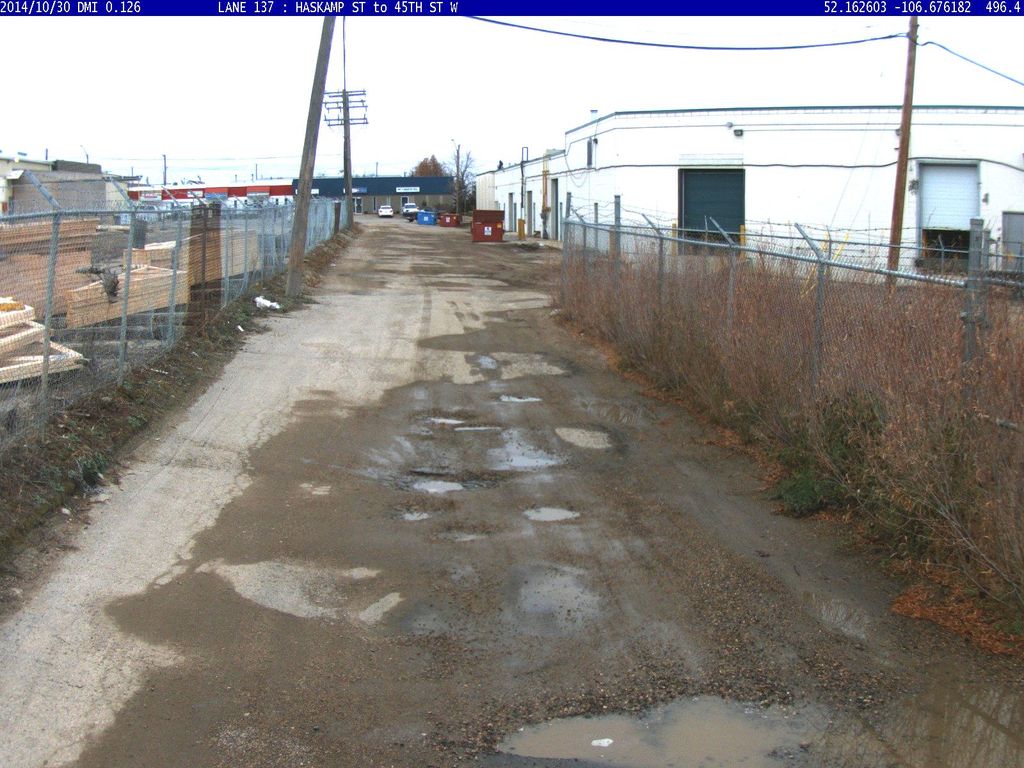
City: saskatoon